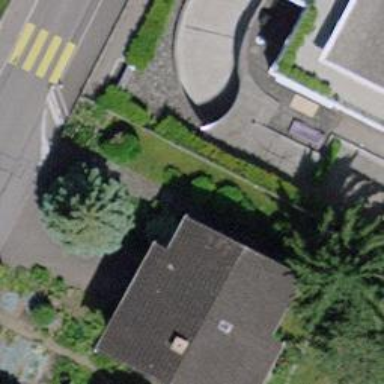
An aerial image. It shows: Detached building.